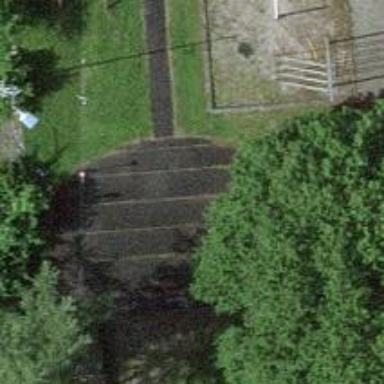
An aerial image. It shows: Playground area for leisure land.